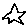
Label: star